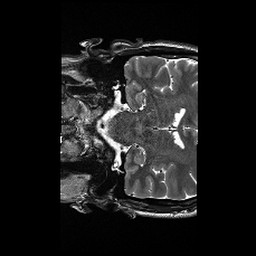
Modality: T2w
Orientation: coronal
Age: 36
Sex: male
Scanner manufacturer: siemens
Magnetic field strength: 3 T
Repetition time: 6.1 s
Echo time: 0.104 s